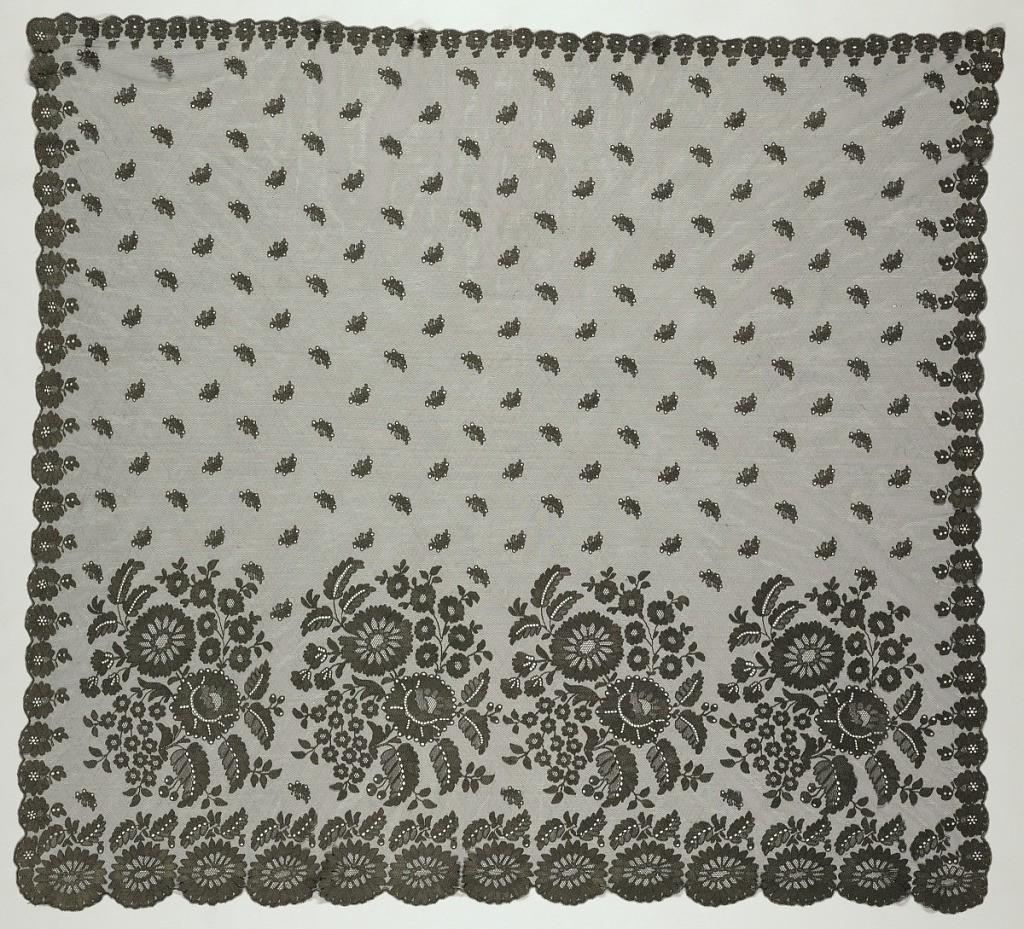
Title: Veil
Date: late 19th century
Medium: silk Technique: needlework on net
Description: Wide veil of black blonde in a pattern of large floral clusters at one end. Bordered with scalloped flowerheads in two sizes. Offset diagonal sprigs cover the field.